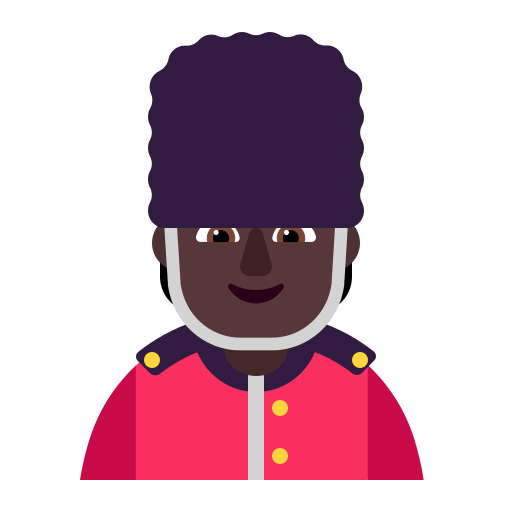
guard flat dark